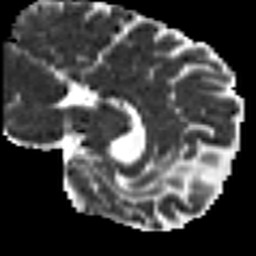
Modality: MD
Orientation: sagittal
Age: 41
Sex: male
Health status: ill
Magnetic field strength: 3 T
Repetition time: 8.4 s
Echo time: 0.0926 s